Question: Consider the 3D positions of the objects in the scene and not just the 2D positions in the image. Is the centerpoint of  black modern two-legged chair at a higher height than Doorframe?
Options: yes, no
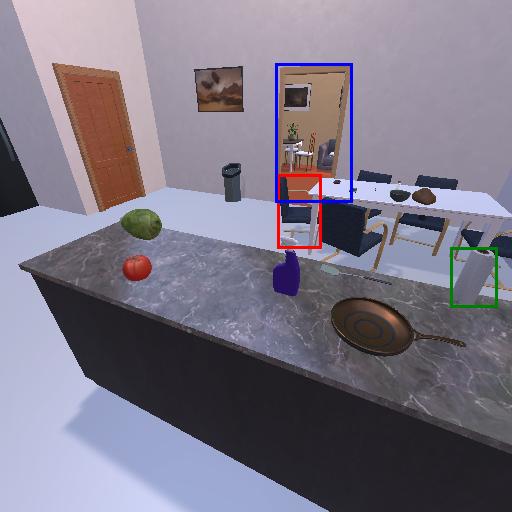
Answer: yes